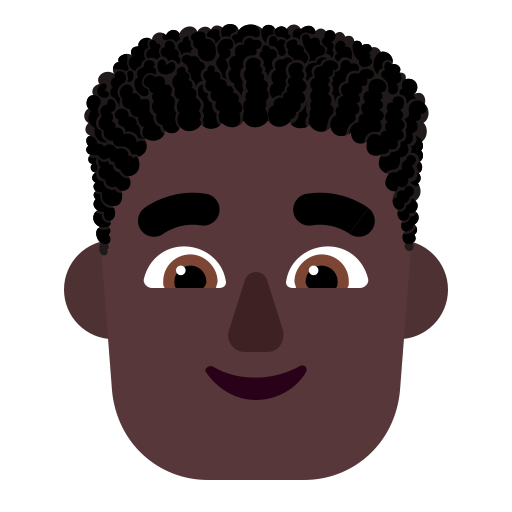
man curly hair flat dark